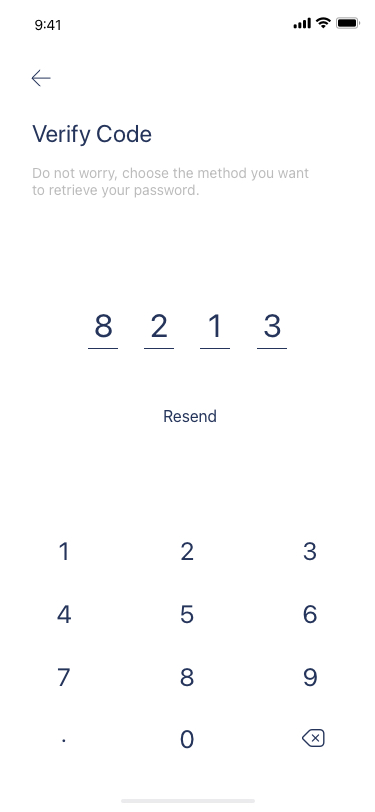
Text in this UI design:
8
2
1
3
Resend
0
9
8
7
.
6
5
4
3
2
1